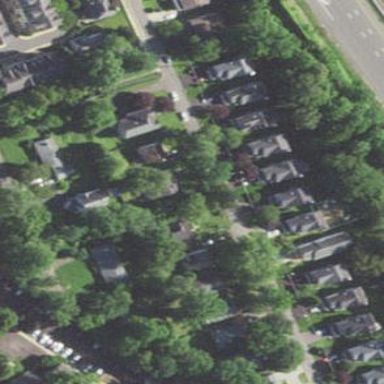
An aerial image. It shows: Residential area.